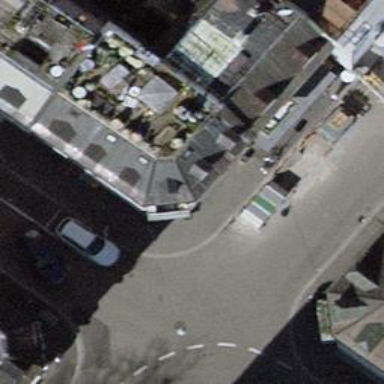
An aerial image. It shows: Bar.